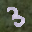
Label: 3